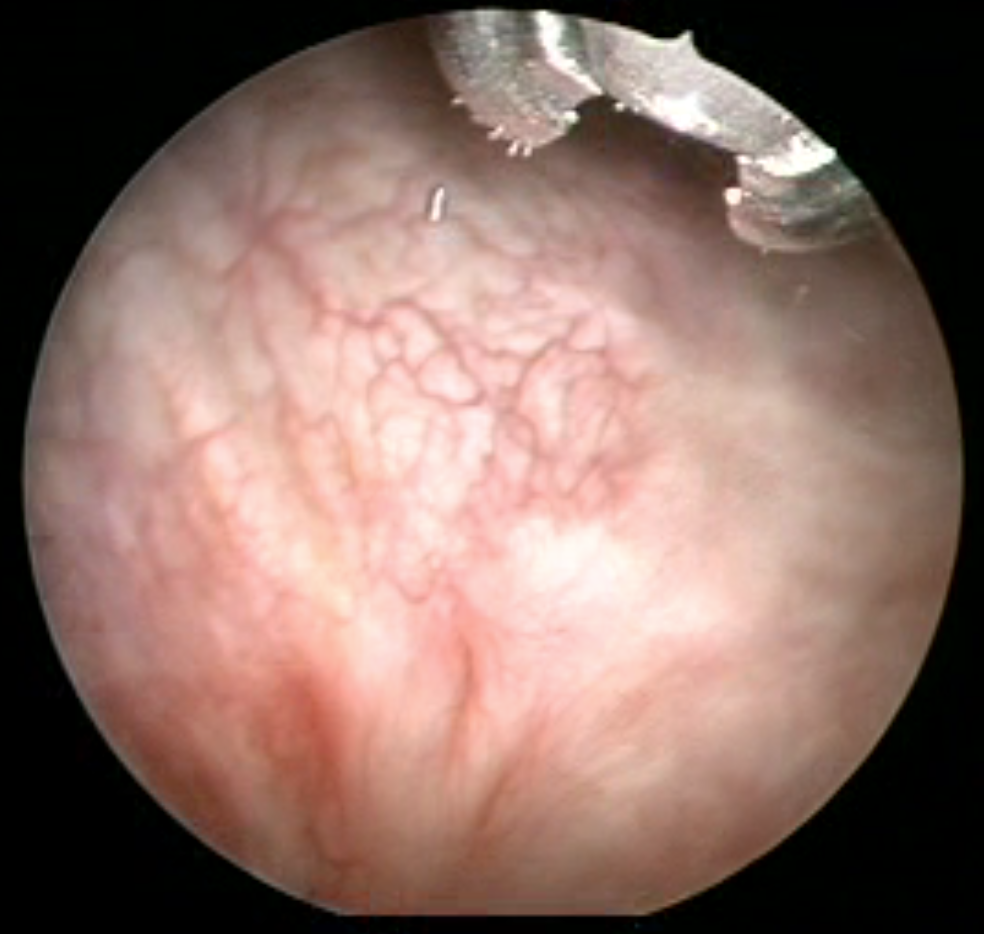
Modality: WLC
Class: Foreign bodies
Subclass: BiopsyForcep
Lesion: L0
Bladder cancer association: No